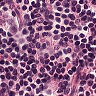
Metastatic tissue present: no